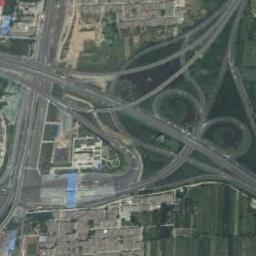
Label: overpass